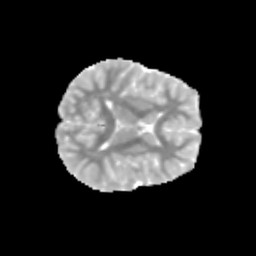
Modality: MD
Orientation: axial
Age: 9
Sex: female
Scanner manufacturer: siemens
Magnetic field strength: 3 T
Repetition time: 3.8 s
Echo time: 0.07 s